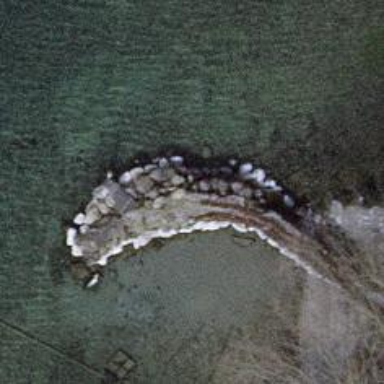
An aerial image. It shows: Breakwater structure.